Question: I have a jquery range-slider, but now I want to add an extra function to it.
I want the left side of the handle to be another color than the right side.
I made a little mock-up so it's clear what I mean.

I already found a way to get the minimum value:
'''
$(".sleep").slider("option", "min");
'''
and I found the code for getting the value from the first slider
'''
$(".sleep").slider("values", 0)
'''
But now I'm kinda stuck how to continue. Hope someone can help me!
Edit:
created a jsfiddle page to make it a little bit easier: <URL>
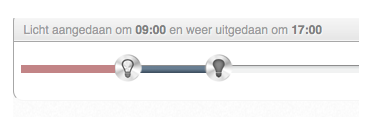
Answer: Got it Kim,
<URL>
Wondering how I got 8.6? I have not the remotest clue, pure trial and error. I'd recommend using a percentage width of some kind, but I can't seem to figure out a formula that might work.
Here's an explanation,
CSS for the left end of the slider, emulating the jQuery slider,
'''
.customMarker {
display: block;
font-size: 0.7em;
position: absolute;
z-index: 1;
background-color:#ff0000;
top:0;
left:0;
height:100%;
}
'''
We append the marker to the slider and handle the slide event to set its width.
'''
var slideVal = 0;
$(".sleep").slider({
range: true,
min: 0,
max: 2879,
values: [540, 1020],
step:5,
animate: true,
slide: function(event, ui) {
slideVal = $(".sleep").slider("values", 0) / 8.6;
$('#values').text(slideVal);
$('.customMarker').css('width', slideVal + 'px');
}
});
$('.sleep').prepend("<div class='customMarker'></div>");
'''